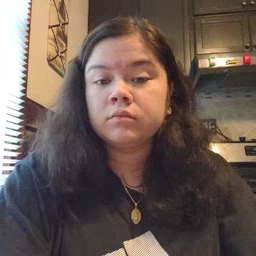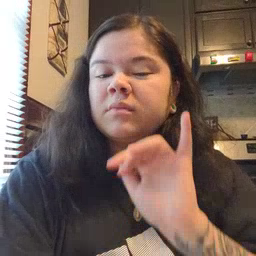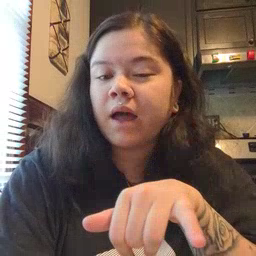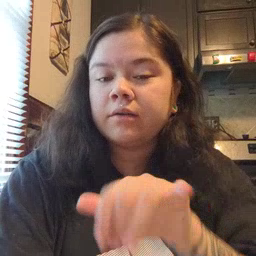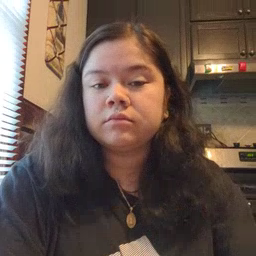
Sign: that